Question: I am making chat activity and having issues with right chat bubble. As you can see in the image below. 'TextView' stretches height wise. According to my thinking it should be stretching width wise first then if space is full it should stretch height wise. Please suggest me if it is possible with xml or not. I have seen java code solution but i want to find a solution in xml first.

layout.xml
'''
<?xml version="1.0" encoding="utf-8"?>
<LinearLayout xmlns:android="http://schemas.android.com/apk/res/android"
android:layout_width="match_parent"
android:layout_height="wrap_content"
android:gravity="right"
android:orientation="horizontal"
android:paddingBottom="10dp"
android:paddingTop="10dp">
<View
android:layout_width="0dp"
android:layout_height="1dp"
android:layout_weight="20" />
<LinearLayout
android:layout_width="0dp"
android:layout_height="wrap_content"
android:layout_weight="80"
android:gravity="right">
<RelativeLayout
android:layout_width="wrap_content"
android:layout_height="wrap_content"
android:layout_marginRight="20dp"
android:background="@drawable/ic_bubble_sent"
android:gravity="right">
<TextView
android:id="@+id/txt_msg_content"
android:layout_width="wrap_content"
android:layout_height="wrap_content"
android:layout_alignParentTop="true"
android:layout_alignParentLeft="true"
android:layout_alignParentStart="true"
android:layout_toLeftOf="@+id/txt_message_time"
android:layout_toStartOf="@+id/txt_message_time"
android:textSize="16sp"
android:text="Lorem"
android:visibility="visible" />
<TextView
android:id="@+id/txt_message_time"
android:layout_width="wrap_content"
android:layout_height="wrap_content"
android:layout_below="@+id/txt_msg_content"
android:layout_marginTop="-9dp"
android:text="00:33"
android:textColor="@color/colorAppGray"
android:textSize="12sp"
android:textStyle="normal" />
</RelativeLayout>
</LinearLayout>
</LinearLayout>
'''
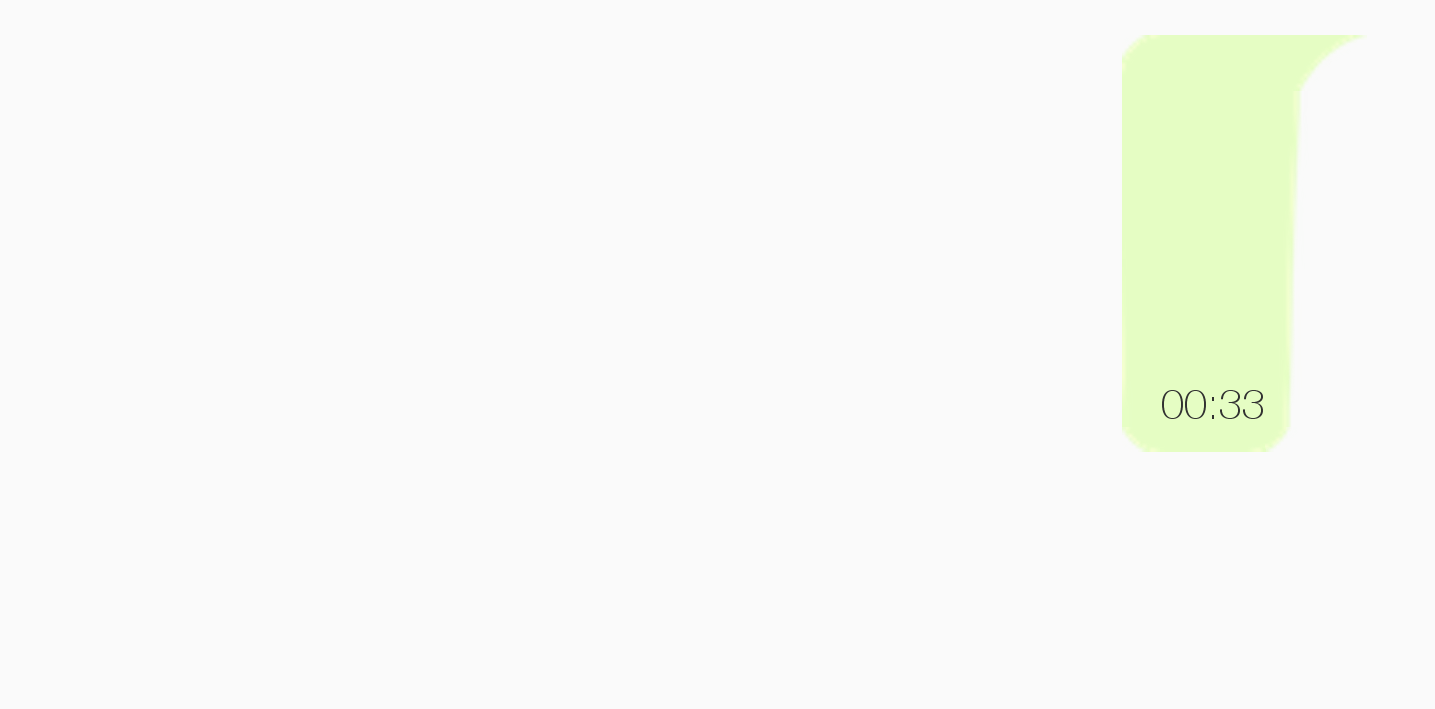
Answer: Replace your two 'TextView' with this,
'''
<TextView
android:id="@+id/txt_msg_content"
android:layout_width="wrap_content"
android:layout_height="wrap_content"
android:textSize="16sp"
android:text="Lorem"
android:visibility="visible"
android:layout_alignParentTop="true"
android:layout_toLeftOf="@+id/txt_message_time"
android:layout_toStartOf="@+id/txt_message_time"
android:layout_marginRight="32dp"
android:layout_marginEnd="32dp" />
<TextView
android:id="@+id/txt_message_time"
android:layout_width="wrap_content"
android:layout_height="wrap_content"
android:text="00:33"
android:textSize="12sp"
android:textStyle="normal"
android:layout_alignBaseline="@+id/txt_msg_content"
android:layout_alignParentRight="true"
android:layout_alignParentEnd="true" />
'''
I removed all unnecessary alignments from first 'TextView'.
The overall layout looks like,
'''
<?xml version="1.0" encoding="utf-8"?>
<LinearLayout xmlns:android="http://schemas.android.com/apk/res/android"
android:layout_width="match_parent"
android:layout_height="wrap_content"
android:orientation="horizontal"
android:paddingBottom="10dp"
android:paddingTop="10dp">
<View
android:layout_width="0dp"
android:layout_height="1dp"
android:layout_weight="20" />
<LinearLayout
android:layout_width="0dp"
android:layout_height="wrap_content"
android:layout_weight="80"
android:gravity="right">
<RelativeLayout
android:layout_width="wrap_content"
android:layout_height="wrap_content"
android:layout_marginRight="20dp"
>
<TextView
android:id="@+id/txt_msg_content"
android:layout_width="wrap_content"
android:layout_height="wrap_content"
android:textSize="16sp"
android:text="Lorem"
android:visibility="visible"
android:layout_alignParentTop="true"
android:layout_toLeftOf="@+id/txt_message_time"
android:layout_toStartOf="@+id/txt_message_time"
android:layout_marginRight="32dp"
android:layout_marginEnd="32dp" />
<TextView
android:id="@+id/txt_message_time"
android:layout_width="wrap_content"
android:layout_height="wrap_content"
android:text="00:33"
android:textSize="12sp"
android:textStyle="normal"
android:layout_alignBaseline="@+id/txt_msg_content"
android:layout_alignParentRight="true"
android:layout_alignParentEnd="true" />
</RelativeLayout>
</LinearLayout>
</LinearLayout>
'''
Note : I removed your background for testing.